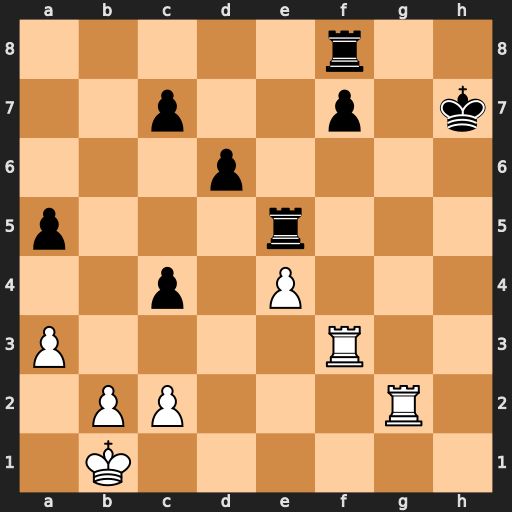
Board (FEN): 5r2/2p2p1k/3p4/p3r3/2p1P3/P4R2/1PP3R1/1K6
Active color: w
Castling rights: -
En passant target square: -
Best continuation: Rh3+ Rh5 Rxh5#